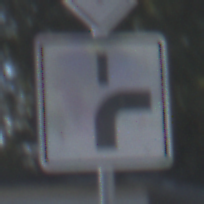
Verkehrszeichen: VerlaufVorfahrtsstrasse8
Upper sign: Vorfahrtsstrasse
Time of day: MorningAfternoon
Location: Outdoor (Suburban)
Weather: PartlyCloudy
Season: NotSpecified
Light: Natural